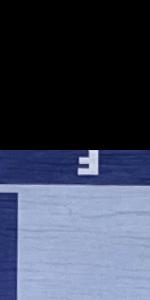
Label: Empty